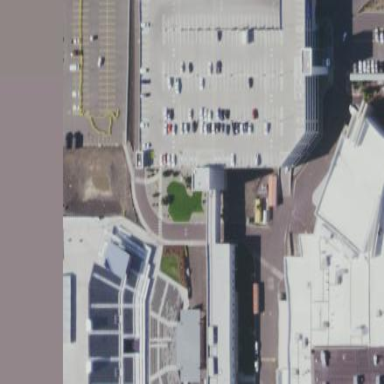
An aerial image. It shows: Multi-storey parking building.